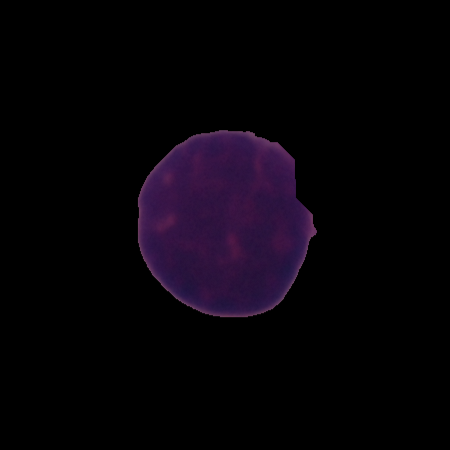
Label: healthy